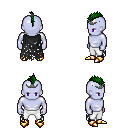
a pixel art fantasy rpg character, male body template, dark elf, purple skin, black tattered cape, white pants, green mohawk hairstyle, iron tiara, gold boots, four views (front, back, left, right), 2x2 character sprite sheet, small pixel art, hard edges, no anti-aliasing